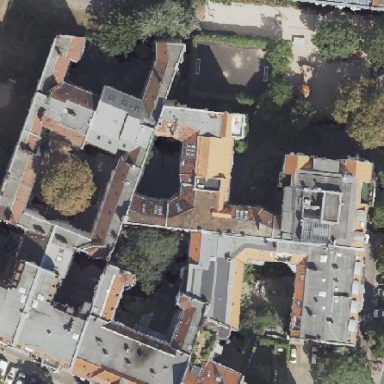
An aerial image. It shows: Building consisting of apartments with double saltbox roof shape.